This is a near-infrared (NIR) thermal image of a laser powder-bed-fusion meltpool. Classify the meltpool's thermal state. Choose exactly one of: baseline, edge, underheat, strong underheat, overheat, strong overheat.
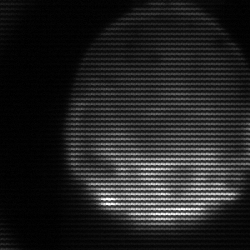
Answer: edge